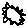
Label: sun